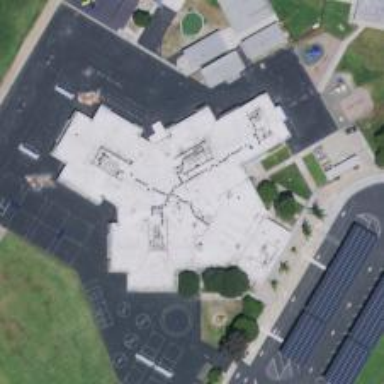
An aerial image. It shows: School.